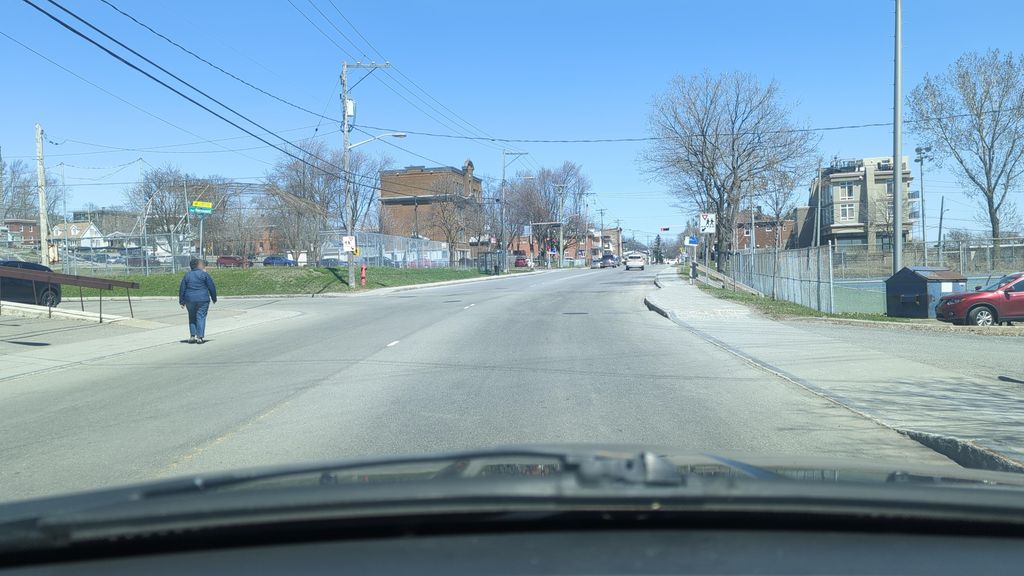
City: quebec_city